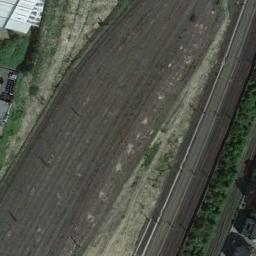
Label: railway